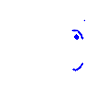
Particle: electron